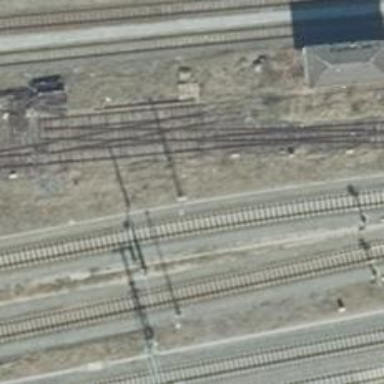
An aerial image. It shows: Railway crossing.